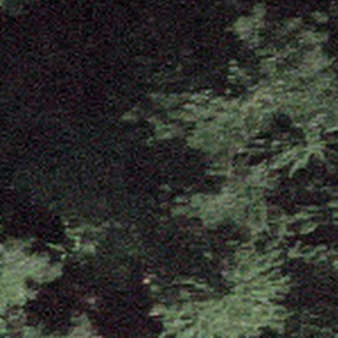
Label: other